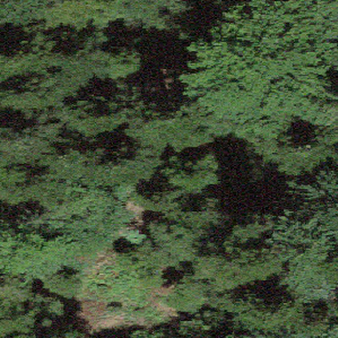
Label: other